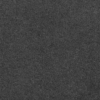
Label: dusty